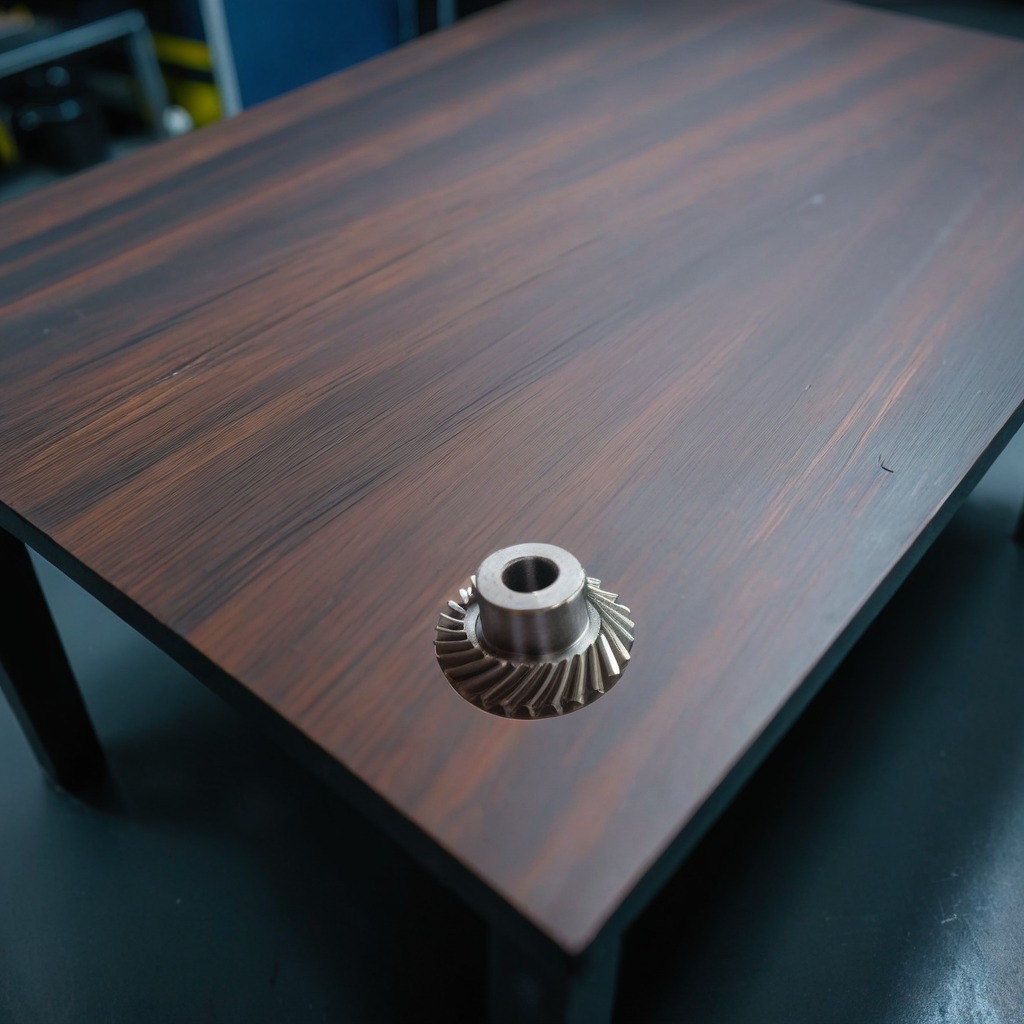
A steel gear with teeth is lying on the old table.